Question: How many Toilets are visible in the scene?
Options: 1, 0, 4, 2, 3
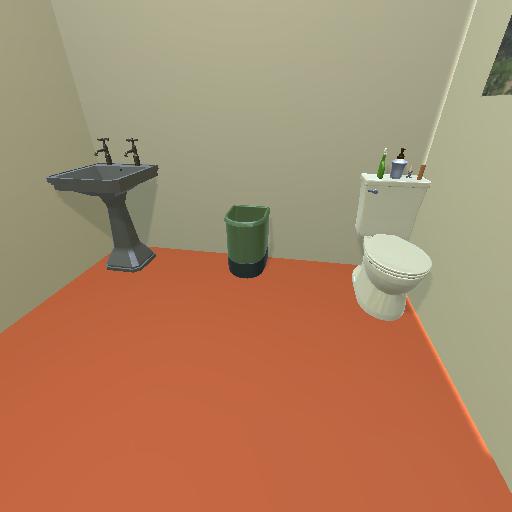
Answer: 1